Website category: auto
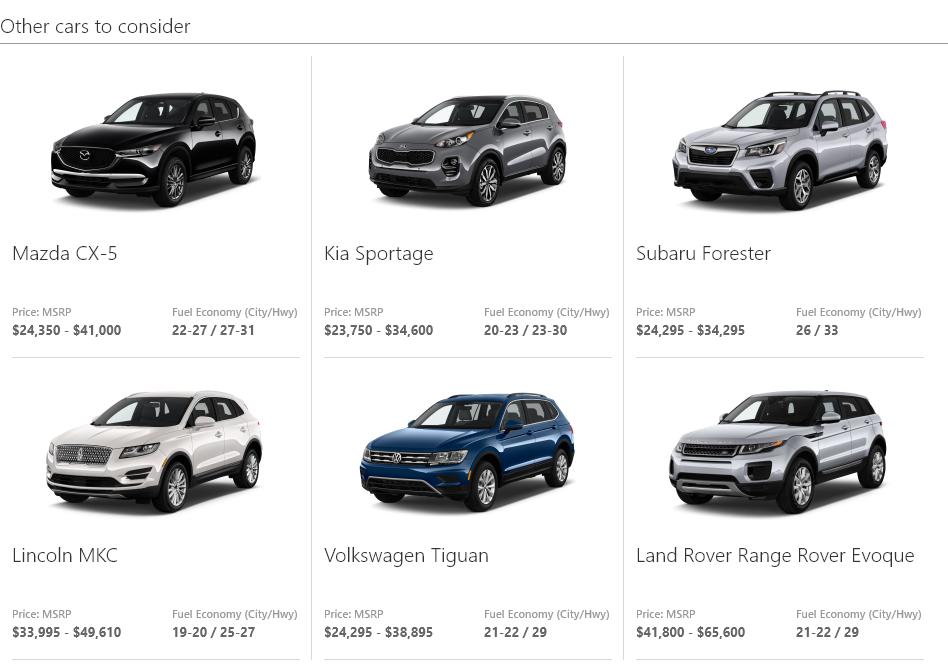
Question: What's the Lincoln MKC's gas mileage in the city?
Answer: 19-20

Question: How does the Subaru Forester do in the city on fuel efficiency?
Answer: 26

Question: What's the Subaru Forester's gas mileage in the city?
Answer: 26

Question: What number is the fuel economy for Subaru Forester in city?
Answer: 26

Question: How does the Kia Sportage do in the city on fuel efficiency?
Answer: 20-23

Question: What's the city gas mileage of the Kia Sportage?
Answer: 20-23

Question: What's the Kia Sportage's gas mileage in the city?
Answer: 20-23

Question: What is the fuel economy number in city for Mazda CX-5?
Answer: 22-27

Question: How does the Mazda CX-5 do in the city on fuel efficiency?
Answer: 22-27

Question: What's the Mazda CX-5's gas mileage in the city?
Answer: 22-27

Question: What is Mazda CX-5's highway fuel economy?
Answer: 27-31

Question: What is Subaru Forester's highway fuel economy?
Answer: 33

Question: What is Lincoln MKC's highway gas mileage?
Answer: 25-27

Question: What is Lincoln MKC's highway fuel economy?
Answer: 25-27

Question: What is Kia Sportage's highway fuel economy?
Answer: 23-30

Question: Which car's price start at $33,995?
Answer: Lincoln MKC

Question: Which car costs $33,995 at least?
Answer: Lincoln MKC

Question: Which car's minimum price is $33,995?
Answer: Lincoln MKC

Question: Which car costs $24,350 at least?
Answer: Mazda CX-5

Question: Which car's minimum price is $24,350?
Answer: Mazda CX-5

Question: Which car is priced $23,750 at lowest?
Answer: Kia Sportage

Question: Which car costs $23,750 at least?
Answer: Kia Sportage

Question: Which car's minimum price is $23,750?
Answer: Kia Sportage

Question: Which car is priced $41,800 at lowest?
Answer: Land Rover Range Rover Evoque

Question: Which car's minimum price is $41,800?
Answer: Land Rover Range Rover Evoque

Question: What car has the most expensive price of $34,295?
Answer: Subaru Forester

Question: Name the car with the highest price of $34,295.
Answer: Subaru Forester

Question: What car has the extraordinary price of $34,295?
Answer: Subaru Forester

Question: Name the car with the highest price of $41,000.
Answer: Mazda CX-5

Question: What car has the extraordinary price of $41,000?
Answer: Mazda CX-5

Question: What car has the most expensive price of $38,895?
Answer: Volkswagen Tiguan

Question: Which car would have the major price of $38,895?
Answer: Volkswagen Tiguan

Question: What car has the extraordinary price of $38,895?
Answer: Volkswagen Tiguan

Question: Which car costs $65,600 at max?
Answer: Land Rover Range Rover Evoque

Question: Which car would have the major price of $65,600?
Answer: Land Rover Range Rover Evoque

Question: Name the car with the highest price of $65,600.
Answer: Land Rover Range Rover Evoque

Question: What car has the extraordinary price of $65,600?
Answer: Land Rover Range Rover Evoque

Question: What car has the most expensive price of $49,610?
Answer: Lincoln MKC

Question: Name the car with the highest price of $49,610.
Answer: Lincoln MKC

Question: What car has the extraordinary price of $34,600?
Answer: Kia Sportage

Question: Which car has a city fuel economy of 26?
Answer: Subaru Forester

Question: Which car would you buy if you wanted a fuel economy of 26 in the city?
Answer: Subaru Forester

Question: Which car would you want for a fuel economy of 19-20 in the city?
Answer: Lincoln MKC

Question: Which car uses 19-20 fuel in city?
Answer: Lincoln MKC

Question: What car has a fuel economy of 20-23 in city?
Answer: Kia Sportage

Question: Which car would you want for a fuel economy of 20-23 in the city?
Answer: Kia Sportage

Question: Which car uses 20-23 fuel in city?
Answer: Kia Sportage

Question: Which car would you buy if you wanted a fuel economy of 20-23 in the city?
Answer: Kia Sportage

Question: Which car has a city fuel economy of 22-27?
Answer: Mazda CX-5

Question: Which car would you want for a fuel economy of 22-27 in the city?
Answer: Mazda CX-5

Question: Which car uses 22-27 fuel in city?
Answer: Mazda CX-5

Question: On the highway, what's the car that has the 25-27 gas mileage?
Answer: Lincoln MKC

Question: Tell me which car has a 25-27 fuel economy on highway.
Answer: Lincoln MKC

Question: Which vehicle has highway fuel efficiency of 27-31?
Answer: Mazda CX-5

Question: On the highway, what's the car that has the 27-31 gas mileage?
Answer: Mazda CX-5

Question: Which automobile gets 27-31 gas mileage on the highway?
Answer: Mazda CX-5

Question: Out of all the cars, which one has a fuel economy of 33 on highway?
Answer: Subaru Forester

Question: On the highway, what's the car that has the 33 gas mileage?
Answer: Subaru Forester

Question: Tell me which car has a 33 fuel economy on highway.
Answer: Subaru Forester

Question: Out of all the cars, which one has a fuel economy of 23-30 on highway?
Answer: Kia Sportage

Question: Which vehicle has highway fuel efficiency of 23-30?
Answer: Kia Sportage

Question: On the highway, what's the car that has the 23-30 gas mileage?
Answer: Kia Sportage